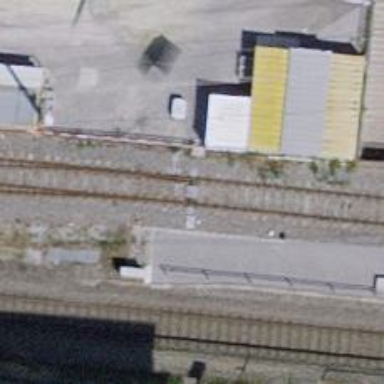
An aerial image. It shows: Single track railway spur with electrification through contact line.